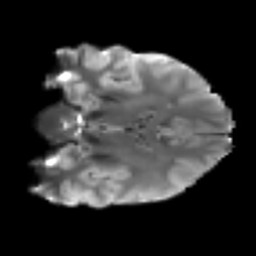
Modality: T2w
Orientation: coronal
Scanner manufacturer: siemens
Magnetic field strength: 3 T
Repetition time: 3.6 s
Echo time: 0.092 s